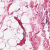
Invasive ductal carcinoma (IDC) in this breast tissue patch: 0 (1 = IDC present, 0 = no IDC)